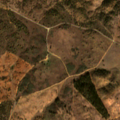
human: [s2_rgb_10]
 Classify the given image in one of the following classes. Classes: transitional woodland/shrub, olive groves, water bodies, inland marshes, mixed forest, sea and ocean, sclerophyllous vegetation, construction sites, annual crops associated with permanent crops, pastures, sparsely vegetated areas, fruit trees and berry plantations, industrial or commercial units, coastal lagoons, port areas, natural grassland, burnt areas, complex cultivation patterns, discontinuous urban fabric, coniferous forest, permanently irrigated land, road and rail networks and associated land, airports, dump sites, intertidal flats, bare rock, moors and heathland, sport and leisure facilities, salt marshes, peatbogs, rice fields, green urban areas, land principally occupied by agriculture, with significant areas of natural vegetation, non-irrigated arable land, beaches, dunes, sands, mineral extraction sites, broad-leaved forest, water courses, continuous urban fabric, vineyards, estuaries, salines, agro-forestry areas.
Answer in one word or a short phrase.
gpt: non-irrigated arable land, pastures, agro-forestry areas, broad-leaved forest, transitional woodland/shrub